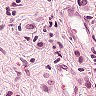
Metastatic tissue present: yes